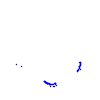
Particle: proton